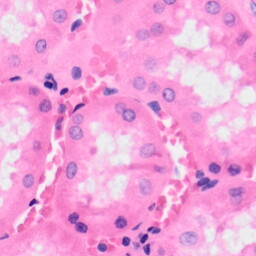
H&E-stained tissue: Kidney